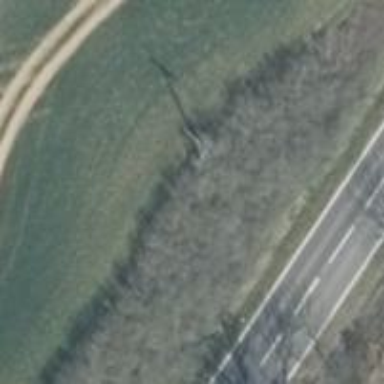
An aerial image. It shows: Power pole.